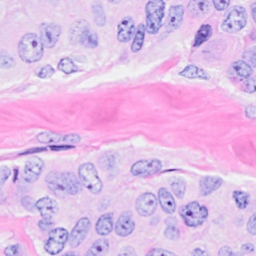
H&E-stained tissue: Breast